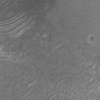
Label: not_dusty